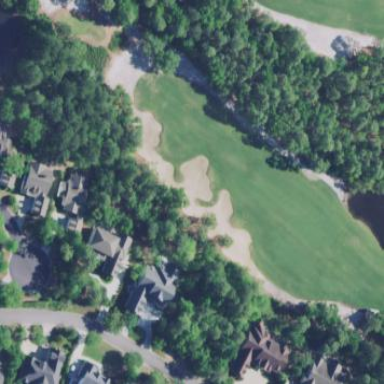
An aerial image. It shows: Golf bunker filled with sandy terrain.